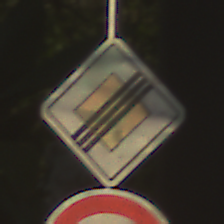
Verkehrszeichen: EndeVorfahrtsstrasse
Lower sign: UeberholverbotKraftfahrzeuge
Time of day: SunriseSunset
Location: Outdoor (Suburban)
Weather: Clear
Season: NotSpecified
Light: Natural